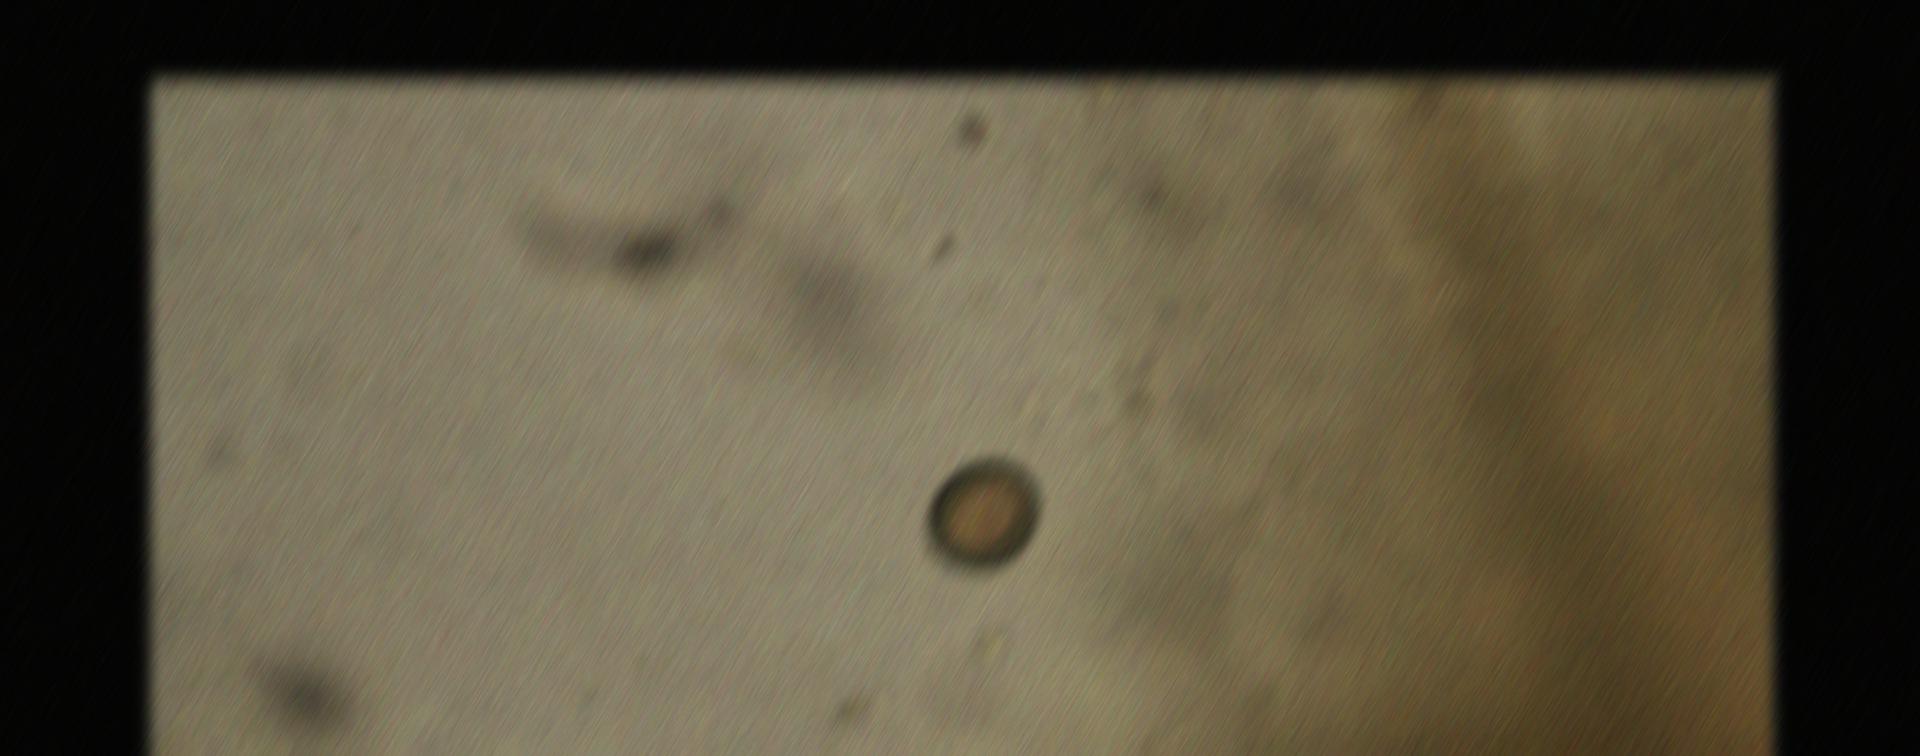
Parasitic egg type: Taenia spp. egg